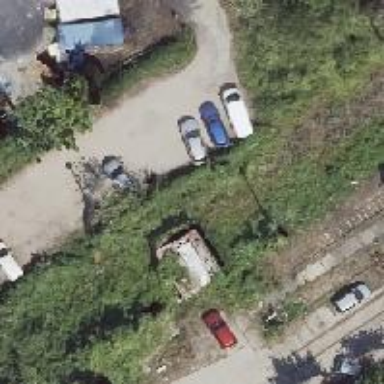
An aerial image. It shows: Abandoned railway yard.